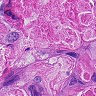
Metastatic tissue present: yes